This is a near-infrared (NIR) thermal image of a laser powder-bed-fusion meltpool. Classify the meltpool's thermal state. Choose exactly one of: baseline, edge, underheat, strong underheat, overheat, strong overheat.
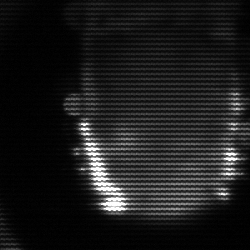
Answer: baseline